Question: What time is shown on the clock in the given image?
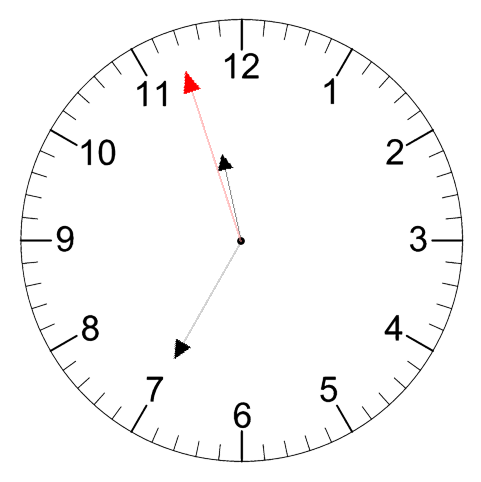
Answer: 11:34:57